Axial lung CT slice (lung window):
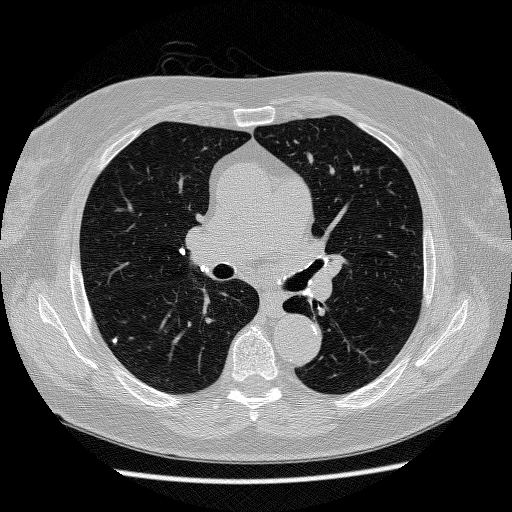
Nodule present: yes
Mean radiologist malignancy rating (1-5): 1